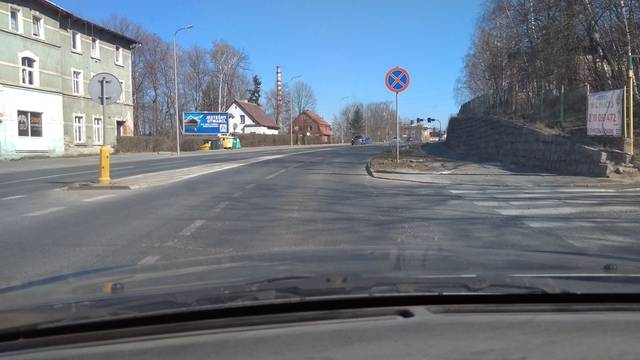
Region: Germany
Coordinates: 50.883, 15.713